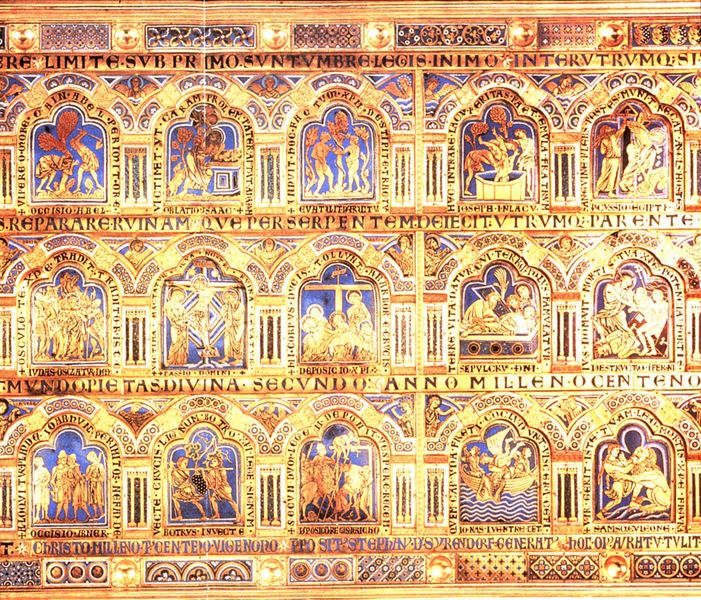
Titel: Klosterneuburger Altar
Künstler: Nikolaus von Verdun
Standort: Klosterneuburg, Augustinerchorherren-Stiftskirche Unserer Lieben Frau (EU - D)
Schlagwörter: baum, blau, kampf, mann, wasser, weiß, gelb, menschen, männer, schwarz, säulen, rot, leute, malerei, wand, bibel, geschichte, johannes, kirche, gold, schiff, schrift, bilder, bogen, figuren, soldaten, ornamente, adam, eva, paradies, moses, kreuz, religion, text, buchstaben, altar, jüngling, heiligenschein, jesus, kreuzigung, gebot, gebote, löwe, maria, szenen, bildchen, latein, evangelien, matthias, todsünden, lukus